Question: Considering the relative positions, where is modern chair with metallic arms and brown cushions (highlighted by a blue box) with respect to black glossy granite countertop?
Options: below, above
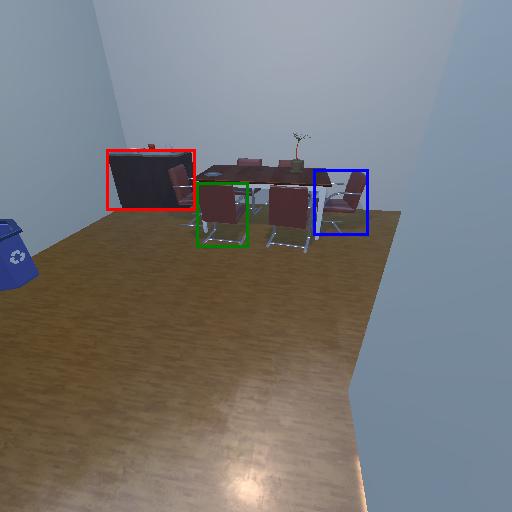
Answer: below